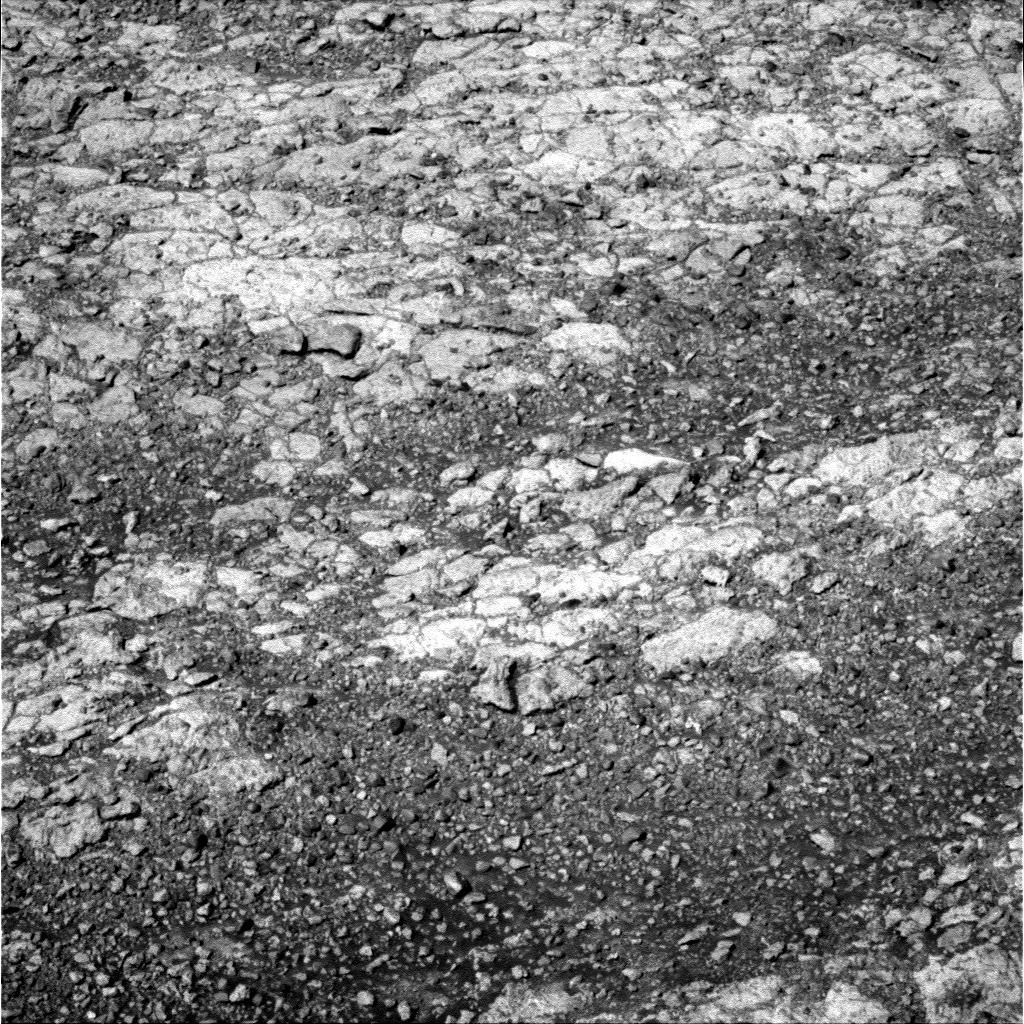
Terrain classes present: Bedrock, Gravel / Sand / Soil